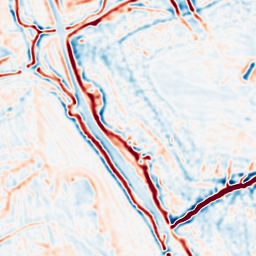
Category: multiscale
Decomposition family: log
Decomposition parameters: sigma: 2
Upsampling method: lanczos
Upsampling parameters: scale: 2
Upsampling scale: 2